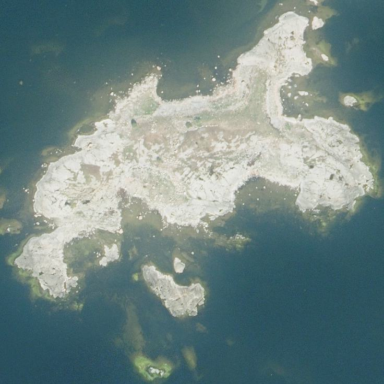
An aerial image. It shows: Islet along the natural coastline.